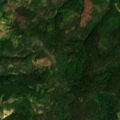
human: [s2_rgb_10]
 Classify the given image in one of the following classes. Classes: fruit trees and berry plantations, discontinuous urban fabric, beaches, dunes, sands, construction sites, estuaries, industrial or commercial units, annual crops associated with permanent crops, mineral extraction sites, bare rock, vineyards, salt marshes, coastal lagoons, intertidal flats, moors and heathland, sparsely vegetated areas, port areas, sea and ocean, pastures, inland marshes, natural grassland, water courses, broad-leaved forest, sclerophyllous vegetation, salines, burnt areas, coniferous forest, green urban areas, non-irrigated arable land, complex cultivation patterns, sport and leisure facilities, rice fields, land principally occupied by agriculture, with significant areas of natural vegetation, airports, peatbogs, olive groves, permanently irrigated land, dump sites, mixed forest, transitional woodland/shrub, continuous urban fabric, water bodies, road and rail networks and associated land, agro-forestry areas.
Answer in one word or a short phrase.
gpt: pastures, broad-leaved forest, coniferous forest, mixed forest, transitional woodland/shrub